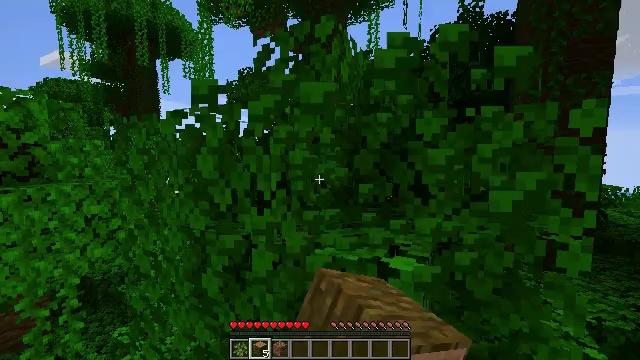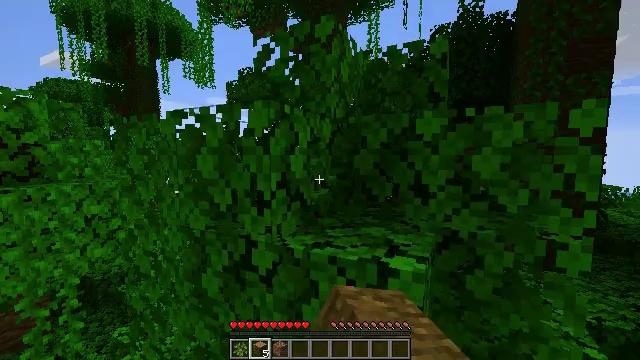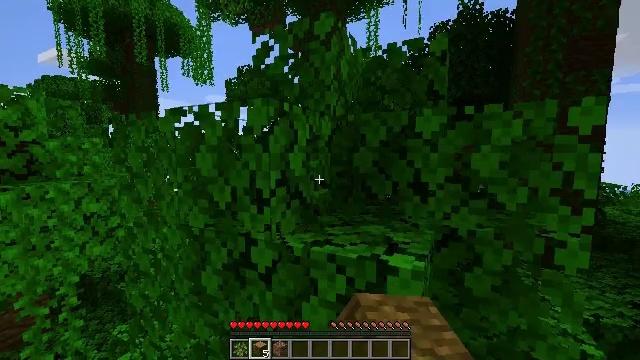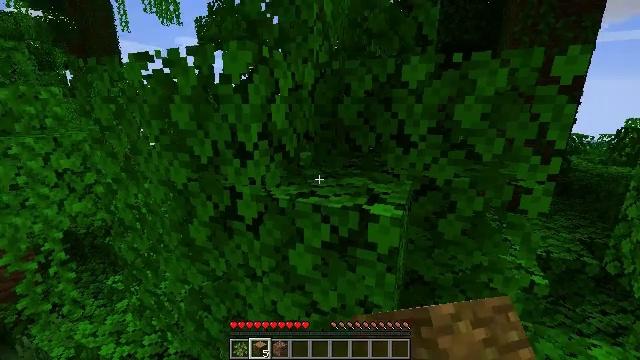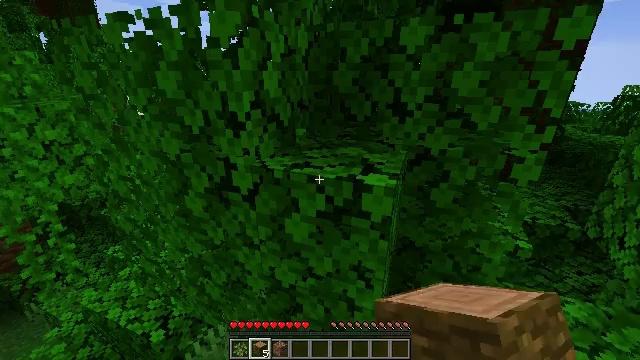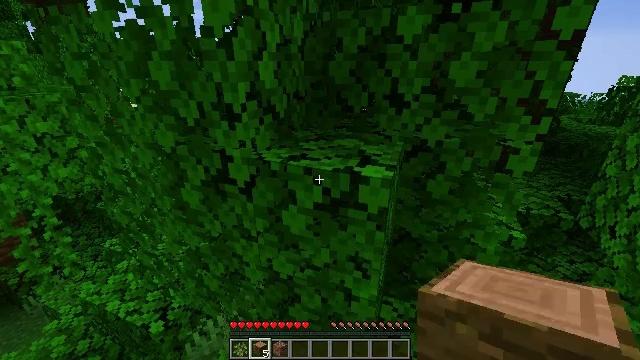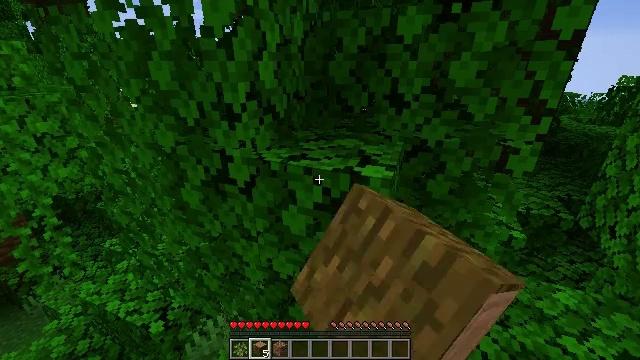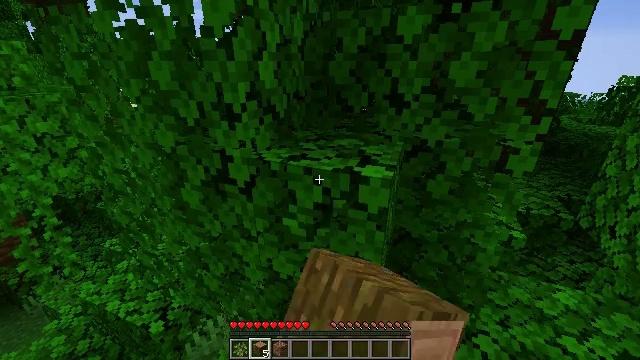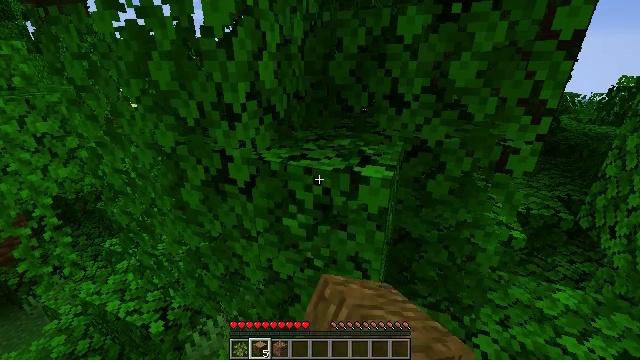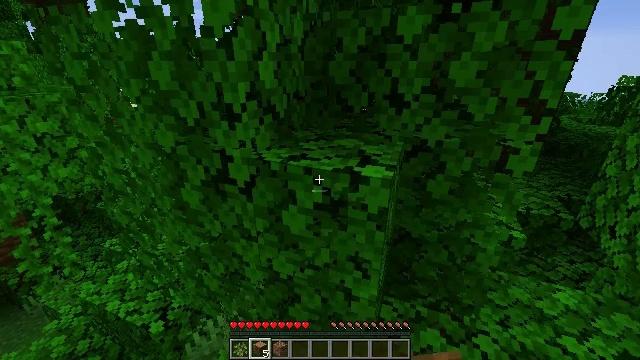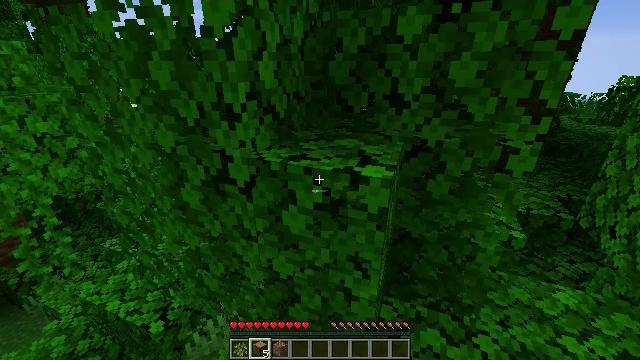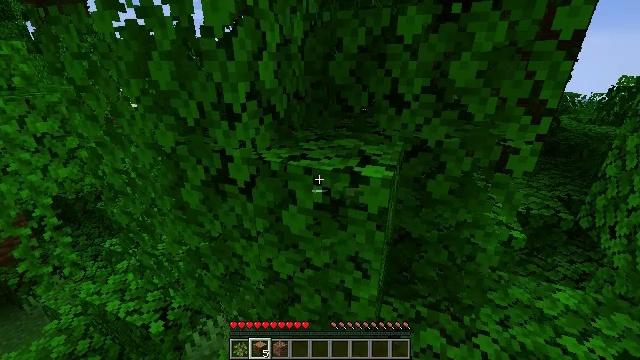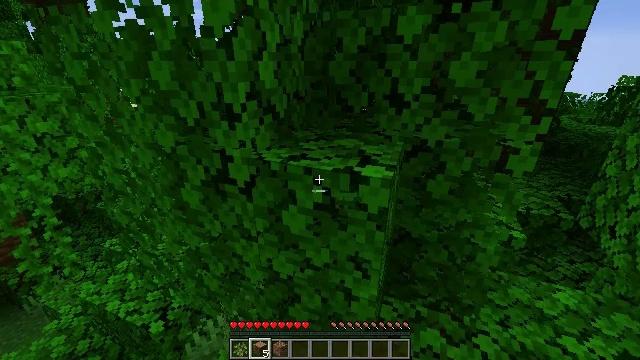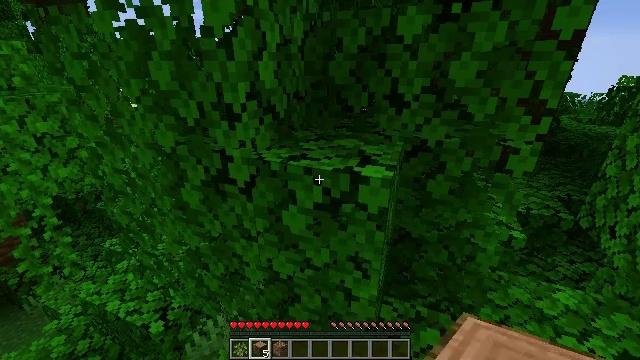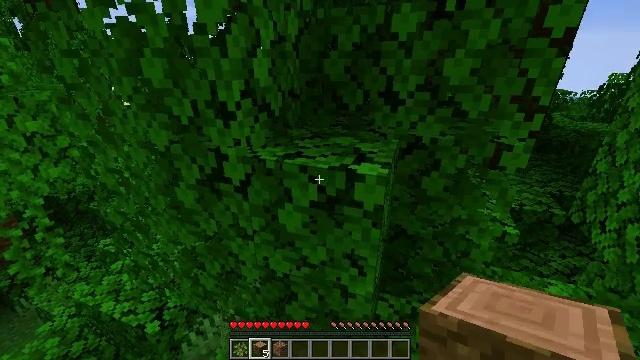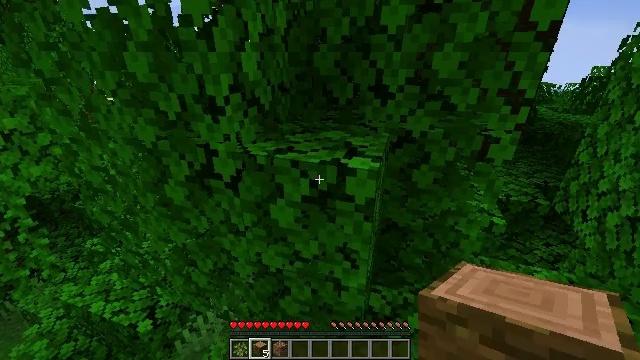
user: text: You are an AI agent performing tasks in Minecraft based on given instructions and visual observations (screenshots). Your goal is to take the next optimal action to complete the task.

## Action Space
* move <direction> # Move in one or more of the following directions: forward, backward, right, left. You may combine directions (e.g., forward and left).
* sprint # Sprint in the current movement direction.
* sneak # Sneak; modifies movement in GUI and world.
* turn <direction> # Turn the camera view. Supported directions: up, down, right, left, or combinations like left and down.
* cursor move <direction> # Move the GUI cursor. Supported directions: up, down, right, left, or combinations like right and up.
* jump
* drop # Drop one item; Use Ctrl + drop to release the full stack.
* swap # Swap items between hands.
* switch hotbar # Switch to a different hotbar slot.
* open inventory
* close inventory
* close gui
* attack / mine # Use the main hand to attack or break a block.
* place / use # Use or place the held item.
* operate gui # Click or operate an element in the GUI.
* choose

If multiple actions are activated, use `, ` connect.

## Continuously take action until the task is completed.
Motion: motion action
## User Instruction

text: Make jungle planks using jungle logs.
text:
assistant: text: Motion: no_op
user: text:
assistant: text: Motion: no_op
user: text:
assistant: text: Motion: turn right and down
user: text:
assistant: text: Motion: turn right and down
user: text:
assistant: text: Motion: turn down, attack / mine
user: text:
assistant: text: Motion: attack / mine
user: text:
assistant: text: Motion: attack / mine
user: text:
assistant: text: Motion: attack / mine
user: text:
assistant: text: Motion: no_op
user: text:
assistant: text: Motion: no_op
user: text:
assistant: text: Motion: no_op
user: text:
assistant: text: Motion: no_op
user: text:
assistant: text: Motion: no_op
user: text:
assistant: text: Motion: turn right
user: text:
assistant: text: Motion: turn right and down
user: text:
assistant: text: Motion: turn right and down
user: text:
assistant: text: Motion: move forward, turn right and down
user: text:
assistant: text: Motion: move forward, turn right and down
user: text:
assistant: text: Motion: move forward, turn down
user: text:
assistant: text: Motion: move forward, jump
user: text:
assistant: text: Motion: move forward, jump
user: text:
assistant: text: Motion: move forward, jump
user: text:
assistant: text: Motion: move forward, turn left and up, jump
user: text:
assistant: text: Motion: move forward, turn left and up, jump
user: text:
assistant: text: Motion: move forward, turn left and up, jump
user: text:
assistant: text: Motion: move forward, turn left and up, jump
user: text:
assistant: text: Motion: move forward, turn left and up, jump
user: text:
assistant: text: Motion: move forward, turn left and up
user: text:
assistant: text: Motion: move forward, turn left and up
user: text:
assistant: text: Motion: move forward